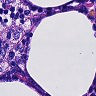
Metastatic tissue present: no